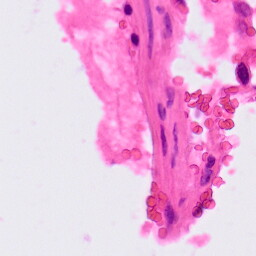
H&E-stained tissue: Lung